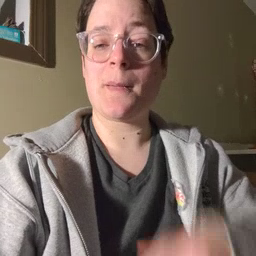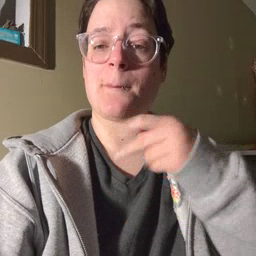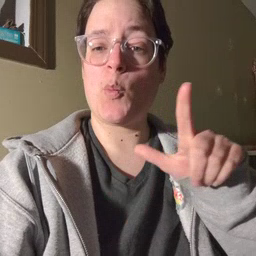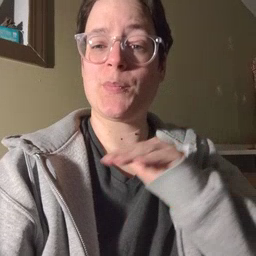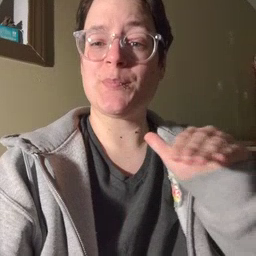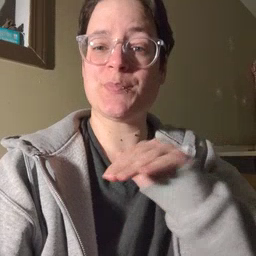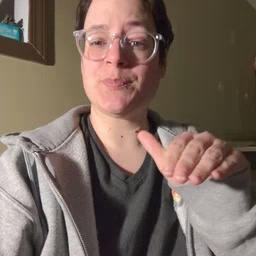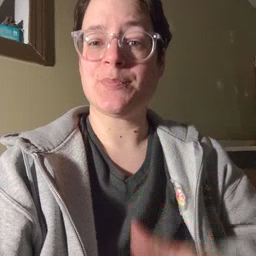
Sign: pool